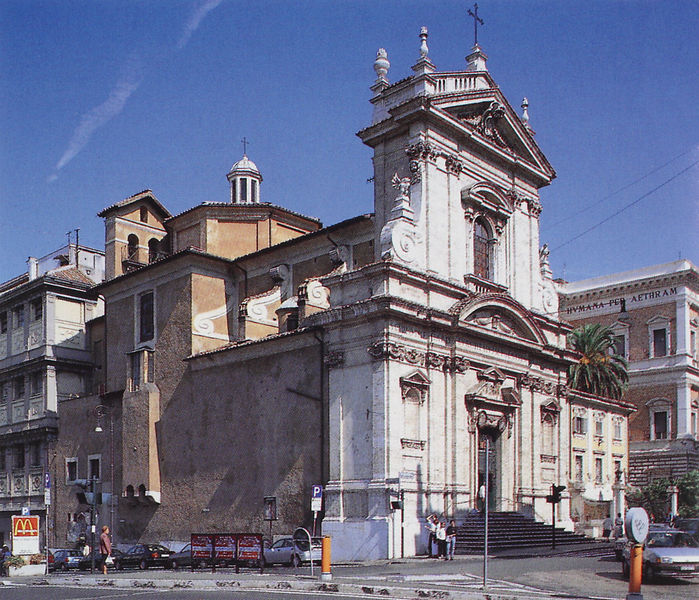
Titel: Santa Maria della Vittoria
Künstler: Giovanni Battista Soria
Standort: Rom (EU - I - Latium)
Schlagwörter: blau, himmel, mann, weiß, menschen, stadt, braun, fenster, straße, tür, gebäude, haus, ornament, alt, architektur, barock, kirche, klassizismus, front, turm, relief, spanien, sommer, bogen, fassade, italien, süden, giebel, mauer, platz, auto, kuppel, treppe, palme, tor, foto, eingang, erker, nische, schild, kreuz, türmchen, gehweg, schilder, rom, gemäuer, rundbögen, florenz, autos, bauwerk, nischen, santa maria, fasade, parken, archtiektur, itlaien, nsichen, mcdonalds, mc, donalds, zugfries